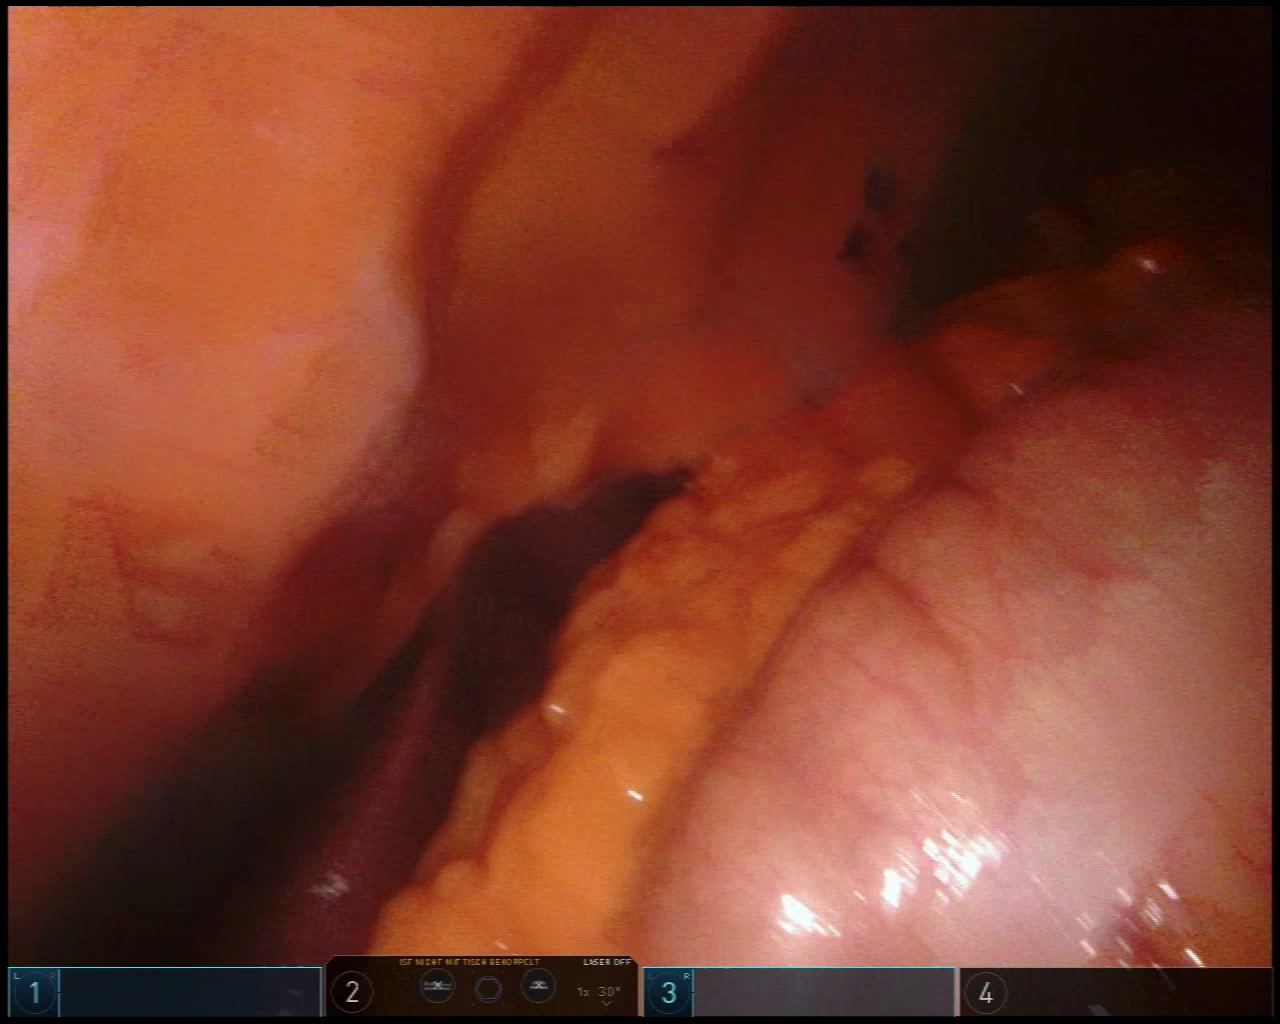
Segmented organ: liver
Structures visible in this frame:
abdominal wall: yes
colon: yes
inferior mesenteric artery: no
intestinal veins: no
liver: yes
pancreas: no
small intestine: no
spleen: no
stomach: no
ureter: no
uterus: no
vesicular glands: no